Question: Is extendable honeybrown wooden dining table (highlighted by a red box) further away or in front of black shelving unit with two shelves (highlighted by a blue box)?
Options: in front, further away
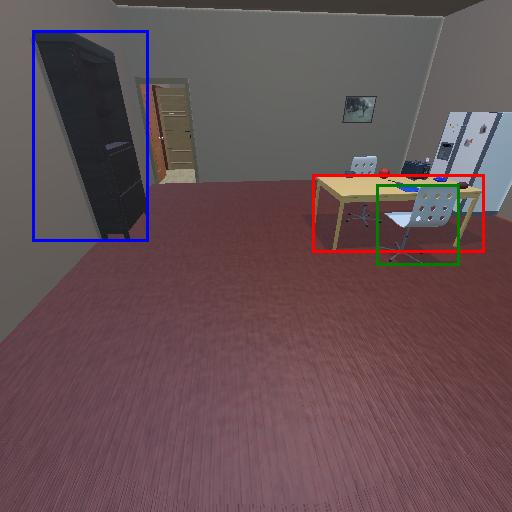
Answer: in front